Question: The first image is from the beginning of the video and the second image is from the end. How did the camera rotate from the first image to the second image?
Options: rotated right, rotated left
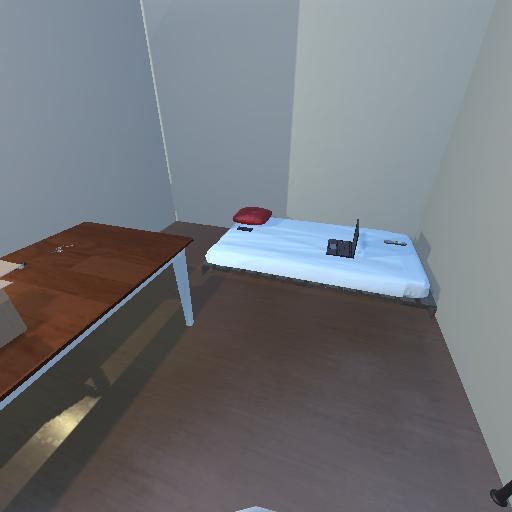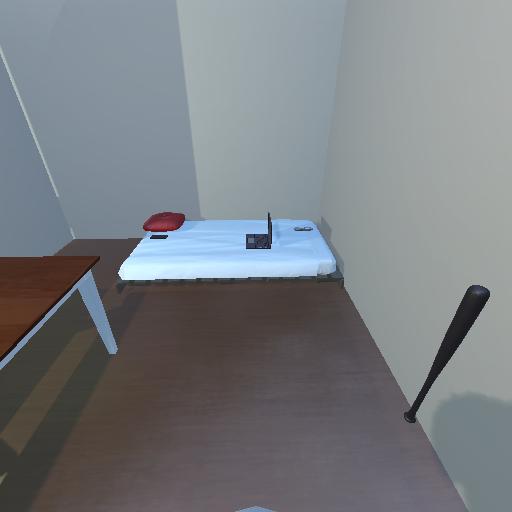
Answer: rotated right